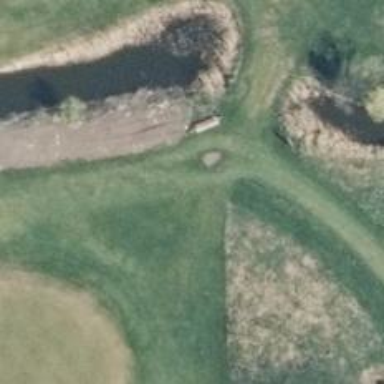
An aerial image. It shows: Footway made of grass used for golf carts.